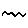
Label: zigzag